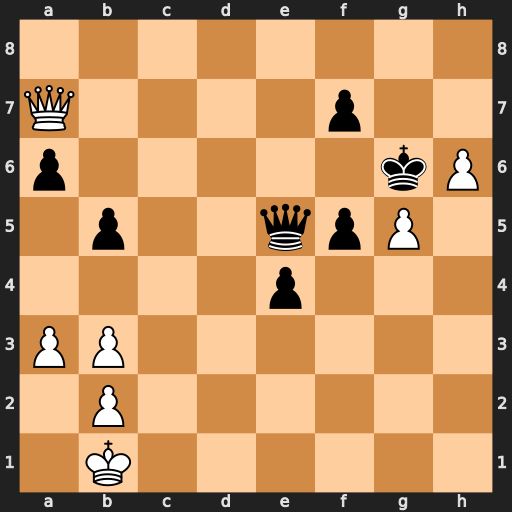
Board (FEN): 8/Q4p2/p5kP/1p2qpP1/4p3/PP6/1P6/1K6
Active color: w
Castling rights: -
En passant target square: -
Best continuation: Qa8 Kxg5 h7